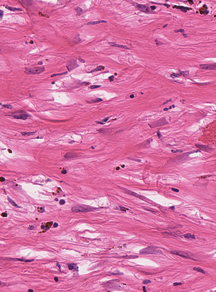
Tumor epithelial tissue: no
Tumor-associated stroma tissue: yes
Normal tissue: no